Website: walmart
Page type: address-validator
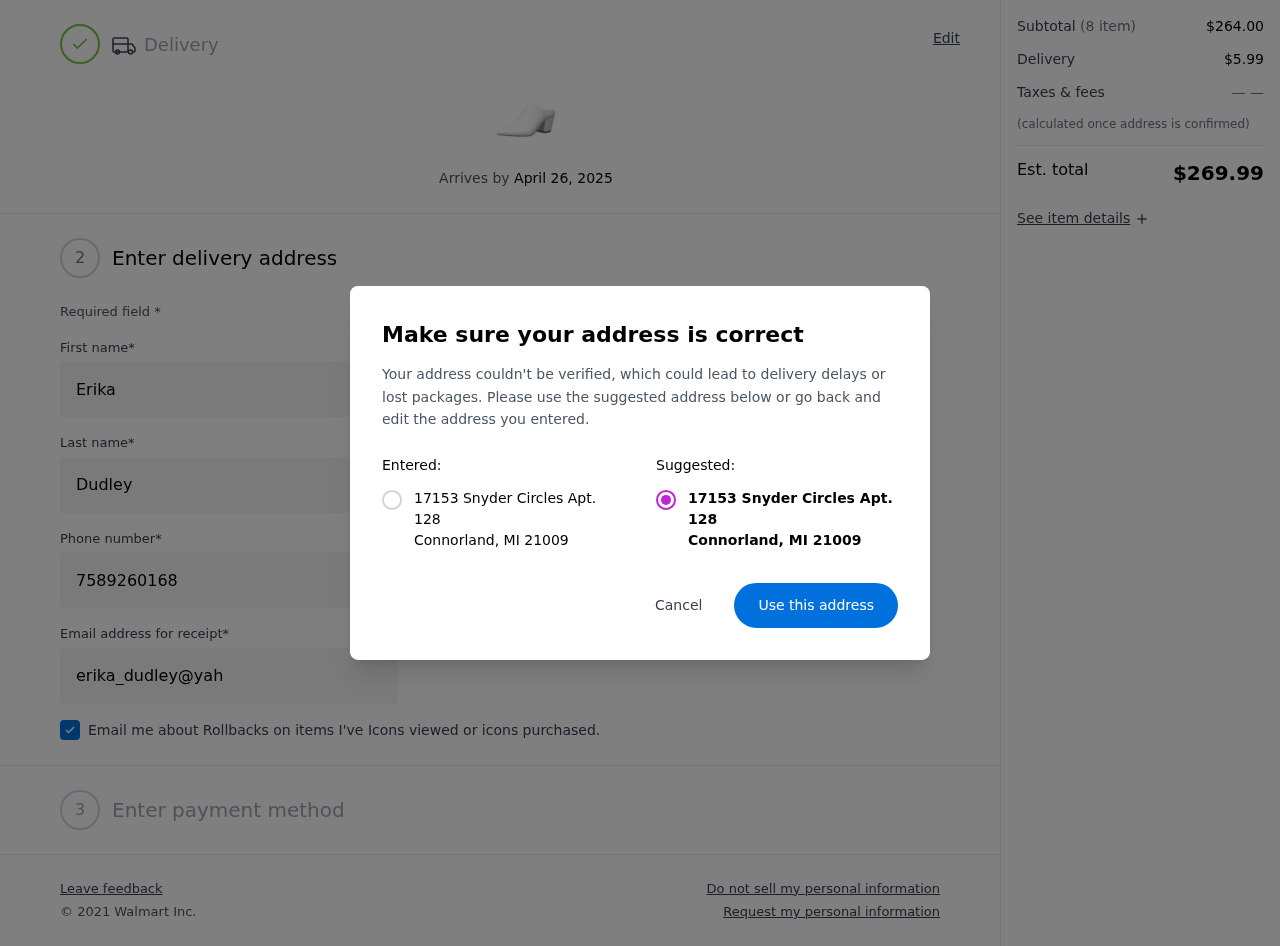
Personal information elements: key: PII_CITY
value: Connorland
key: PII_POSTCODE
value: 21009
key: PII_STATE_ABBR
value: MI
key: PII_STREET
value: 17153 Snyder Circles Apt. 128
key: PII_FIRSTNAME
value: Erika
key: PII_LASTNAME
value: Dudley
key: PII_STREET2
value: Apt. 317
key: PII_PHONE
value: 7589260168
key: PII_EMAIL
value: erika_dudley@yahoo.com
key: PII_POSTCODE_FULL
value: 21009
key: PII_POSTCODE_NUMERIC
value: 21009
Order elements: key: ORDER_DELIVERY_DATE
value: April 26, 2025
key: ORDER_SUBTOTAL
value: $264.00
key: ORDER_SHIPPING_COST
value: $5.99
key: ORDER_TOTAL
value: $269.99